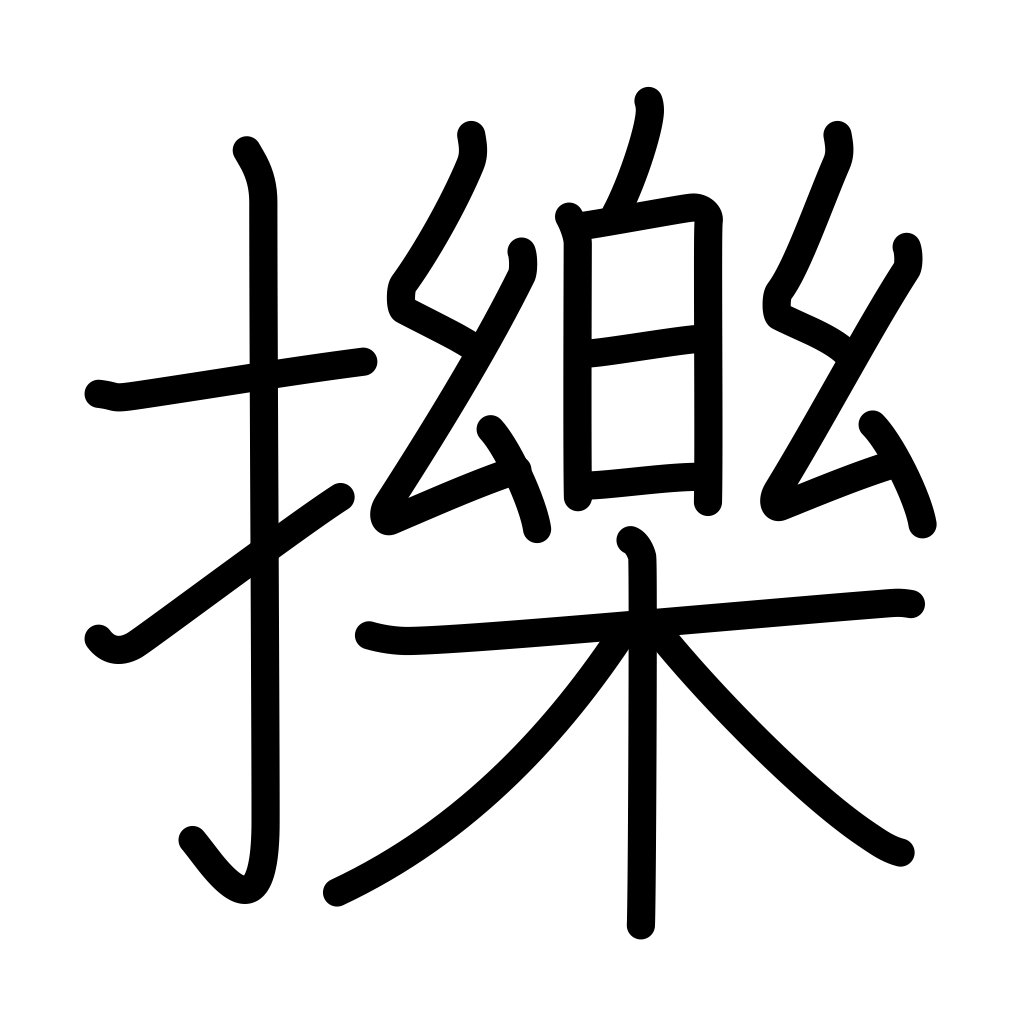
Meaning: tickle, funny